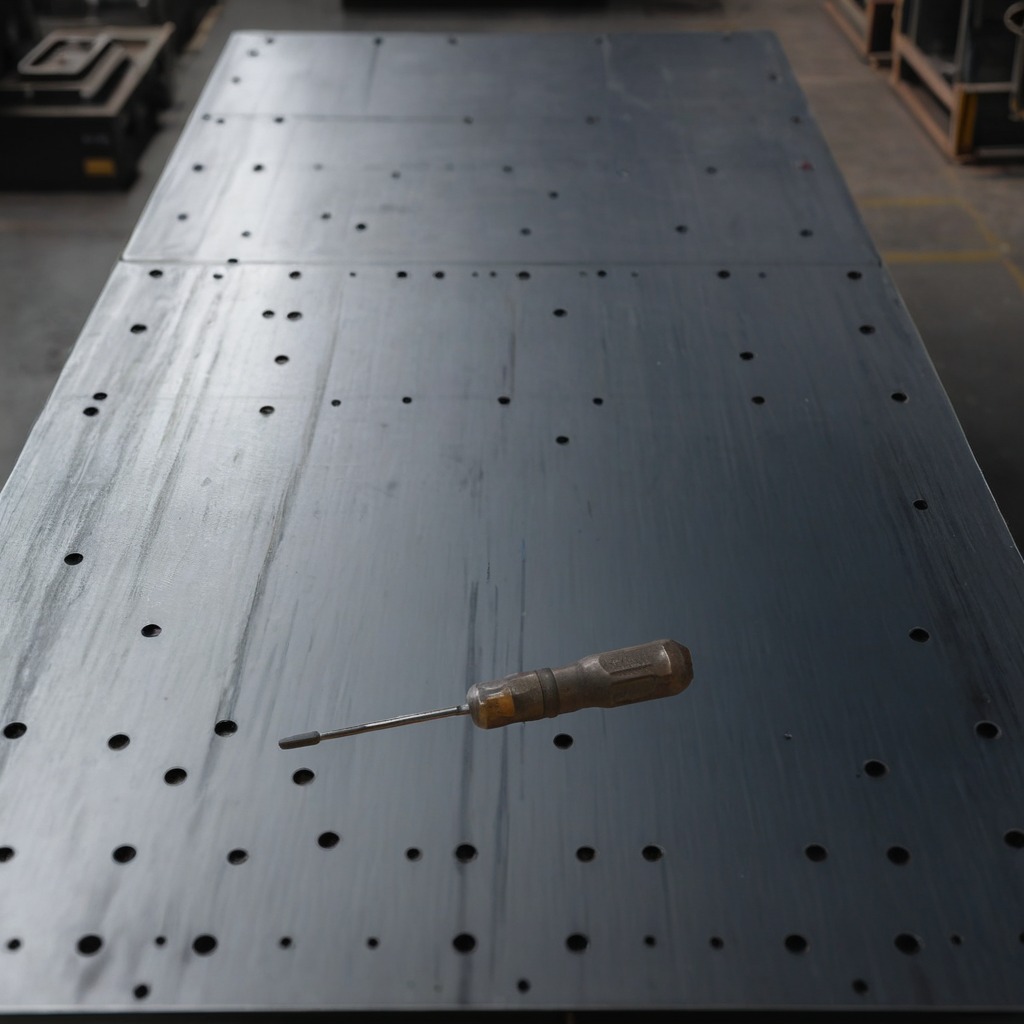
A screwdriver is lying on the cold steel table in a mining workshop.